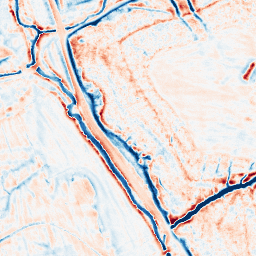
Category: edge_preserving
Decomposition family: bilateral
Decomposition parameters: d: 15
sigma_color: 25
sigma_space: 50
Upsampling method: bicubic
Upsampling parameters: scale: 8
Upsampling scale: 8